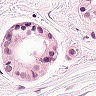
Metastatic tissue present: no